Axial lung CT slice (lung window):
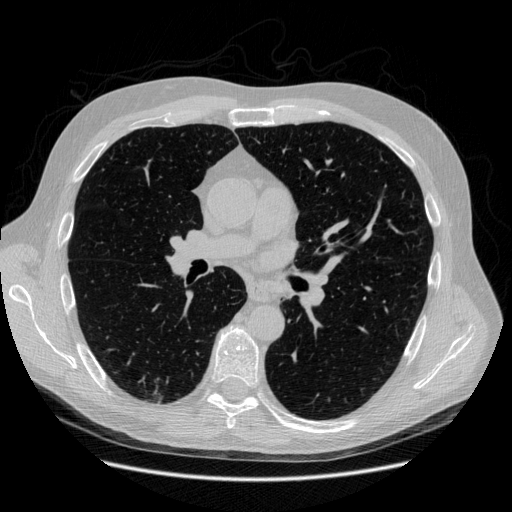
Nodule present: no